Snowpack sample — Buffalo Mountain, Silverthorne, Colorado, USA (2/22/26, 2:02 PM MST)
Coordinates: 39.622, -106.113
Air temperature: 33 °F
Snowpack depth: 63 cm
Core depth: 50 cm
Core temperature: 26.6 °F
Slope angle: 11°, slope face: 116°
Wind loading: low
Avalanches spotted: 0
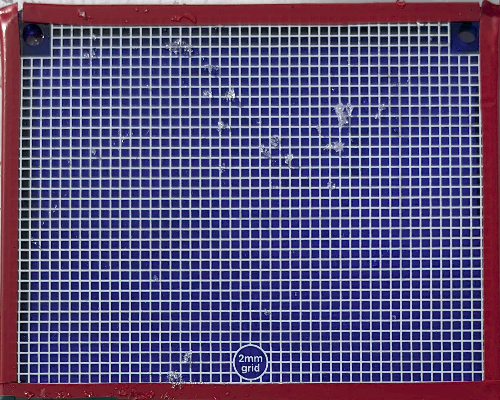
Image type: profile
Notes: In a firebreak similar to site 1, minimal wind loading with no spotted avalanches (not many faces in view though)